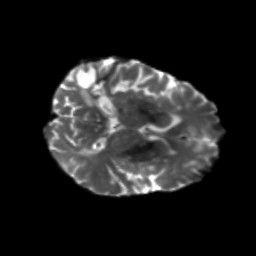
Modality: T2w
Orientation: axial
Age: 62
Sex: female
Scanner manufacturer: siemens
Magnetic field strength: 3 T
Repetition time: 5.25 s
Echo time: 0.08 s